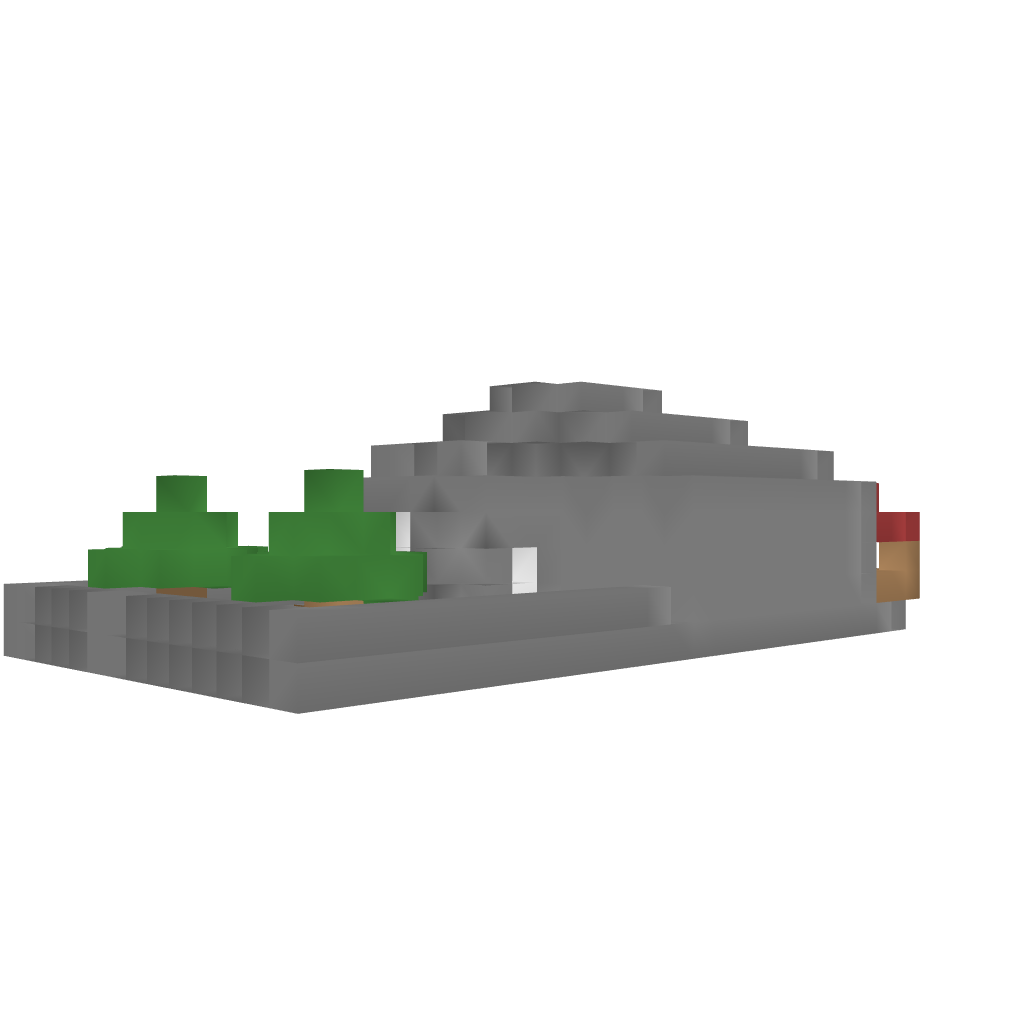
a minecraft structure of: mansion bad low quality